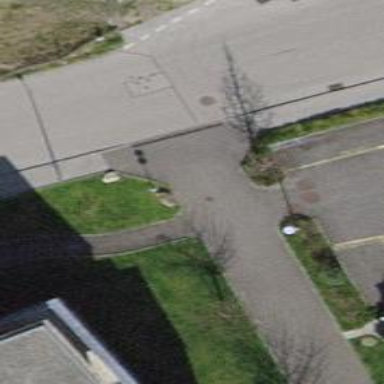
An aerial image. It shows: Parking aisle along footway.